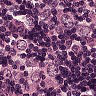
Metastatic tissue present: yes